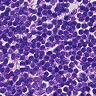
Metastatic tissue present: no